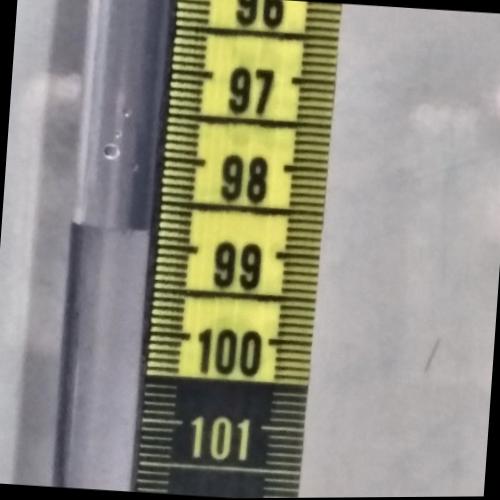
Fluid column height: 98.8 cm